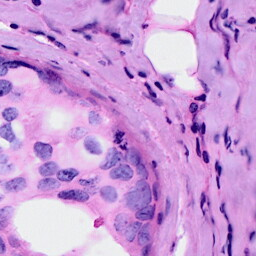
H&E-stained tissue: Breast